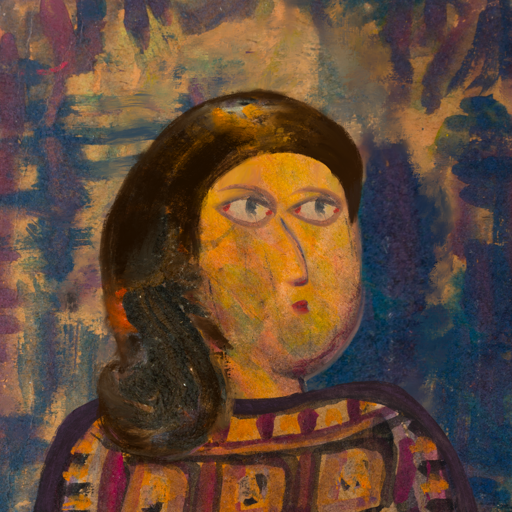
Background: InTheSun, Head And Neck Side: Gypsy_Mother, Face Side: GypsyMother, Bust: Doll, Hair Side: Gypsy_Queen, Head Accessory: Blank, Second Necklace: Blank, Necklace: Blank, Baby: Blank